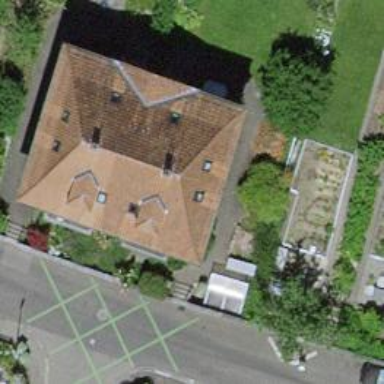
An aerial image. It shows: Semidetached house with hipped roof covered in maroon roof tiles.